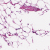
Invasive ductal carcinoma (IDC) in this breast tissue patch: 0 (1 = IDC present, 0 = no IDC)